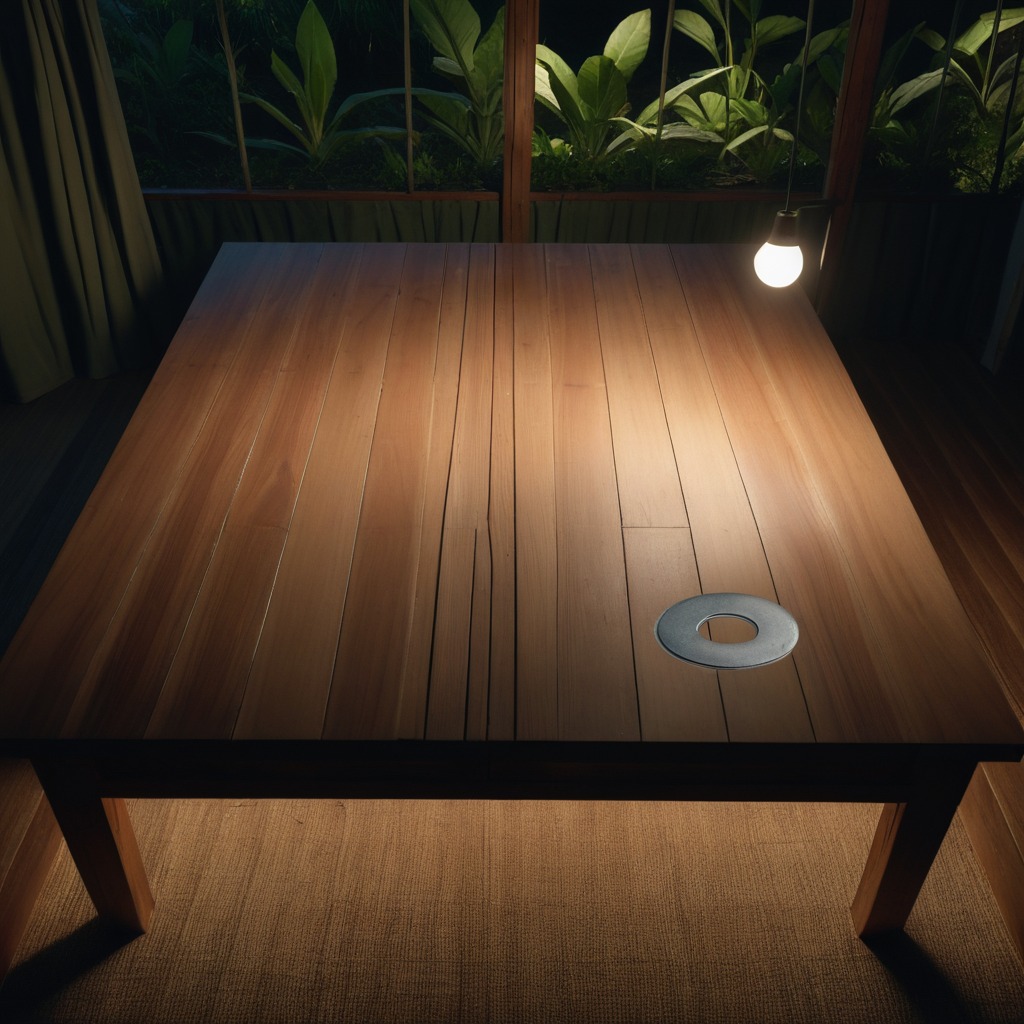
A flat metal washer is lying on the wooden table.